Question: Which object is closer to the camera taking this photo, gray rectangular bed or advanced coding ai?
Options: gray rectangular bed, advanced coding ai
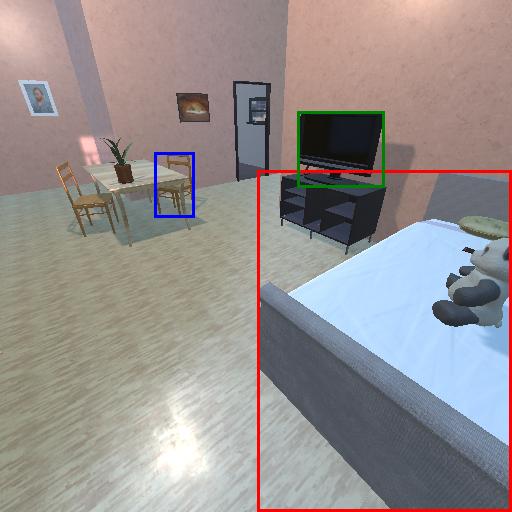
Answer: gray rectangular bed